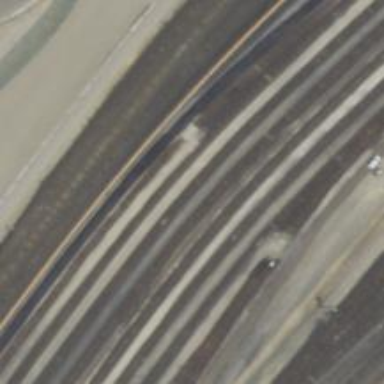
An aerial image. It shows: Railway yard.